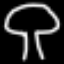
Label: mushroom